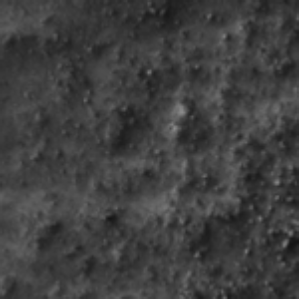
Label: frost